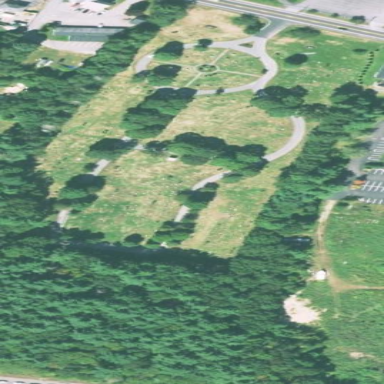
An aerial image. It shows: Cemetery.